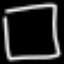
Label: square